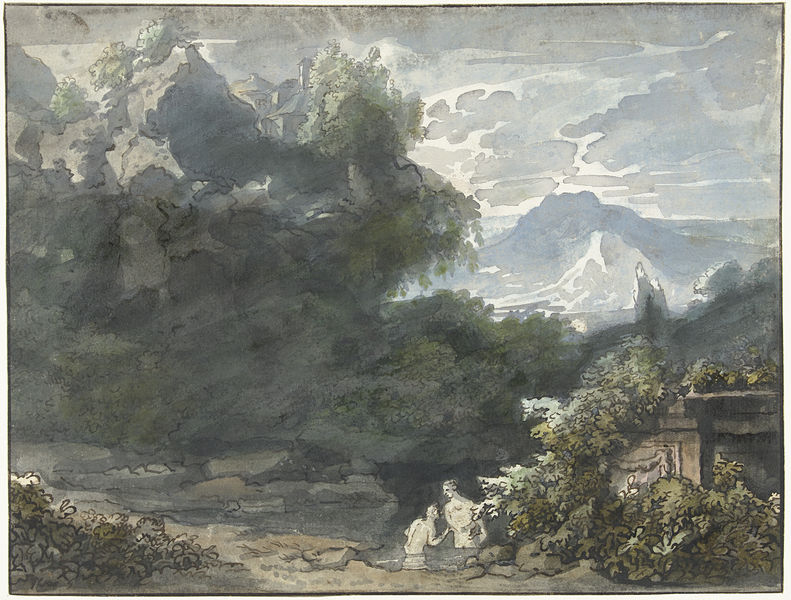
Titel: Baders bij antiek monument in bergachtig landschap
Künstler: Jacob van Liender
Standort: Amsterdam
Institution: Rijksmuseum
Schlagwörter: akt, blätter, gewitter, himmel, wolken, aquarell, badende, bäume, fluss, landschaft, see, männer, eis, schnee, gespräch, steine, natur, wind, büsche, sträucher, berge, fels, gebirge, bad, ruine, burg, art deco, zechnung